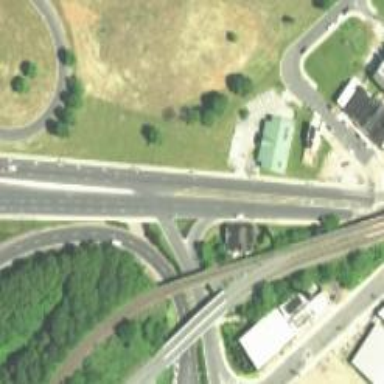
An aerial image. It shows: Primary link highway.